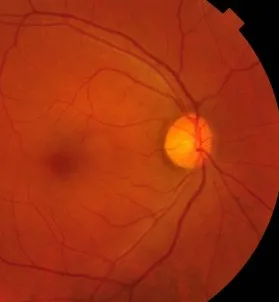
A) The color fundus photo shows resolved choroidal folds 1 month after presentation.
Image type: ophthalmic_imaging (fundus_photograph)